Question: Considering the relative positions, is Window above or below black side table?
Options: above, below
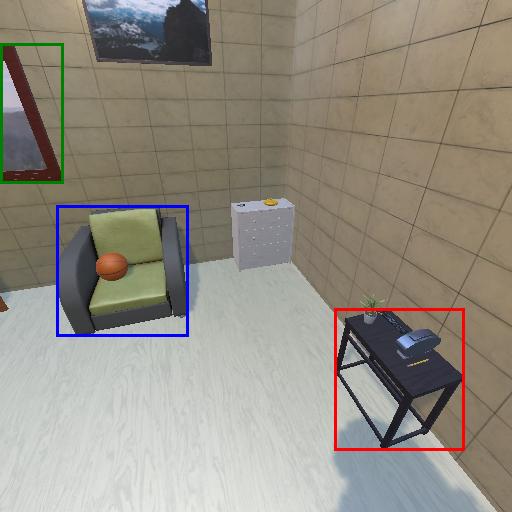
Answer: above